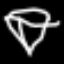
Label: diamond